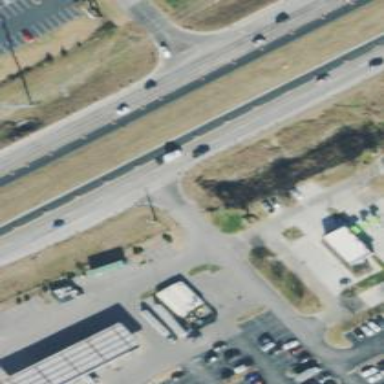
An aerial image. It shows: Trunk link highway.